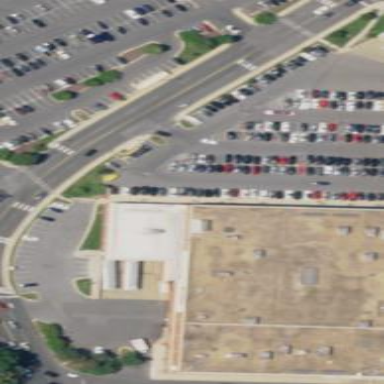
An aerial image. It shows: Parking area with surface.